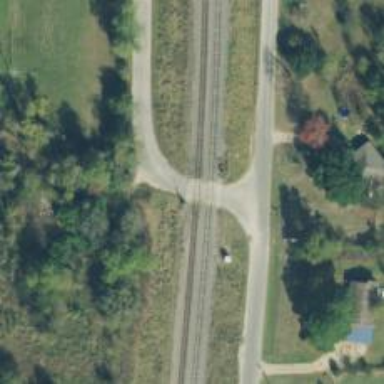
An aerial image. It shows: Level crossing along the railway.